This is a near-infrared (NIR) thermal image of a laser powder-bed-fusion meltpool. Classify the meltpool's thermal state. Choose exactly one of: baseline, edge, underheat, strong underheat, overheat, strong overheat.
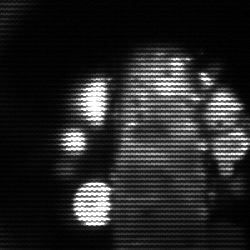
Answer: strong underheat